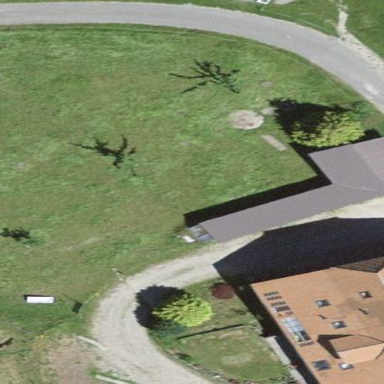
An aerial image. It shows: Rural barn.